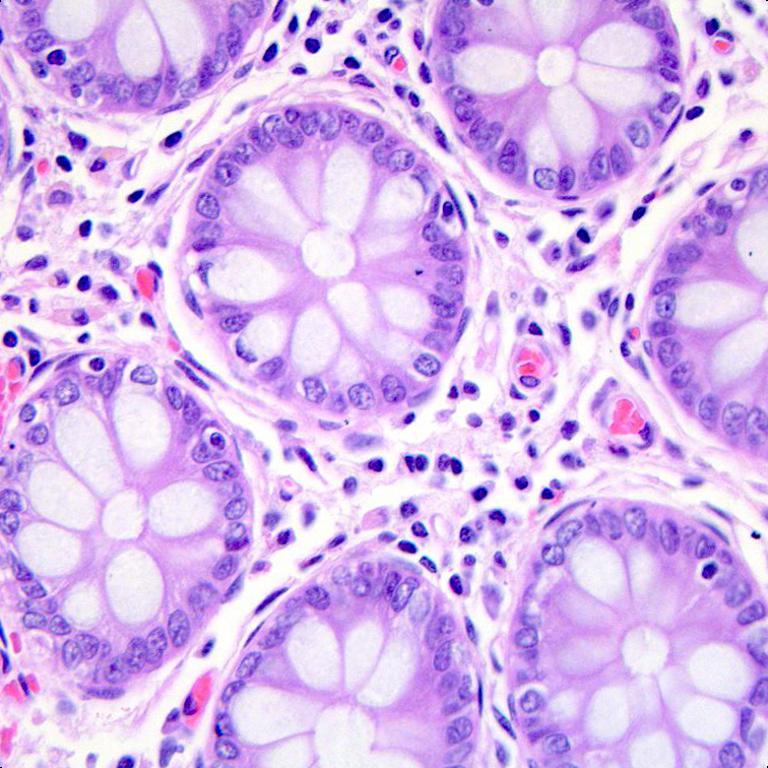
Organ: colon
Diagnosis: benign